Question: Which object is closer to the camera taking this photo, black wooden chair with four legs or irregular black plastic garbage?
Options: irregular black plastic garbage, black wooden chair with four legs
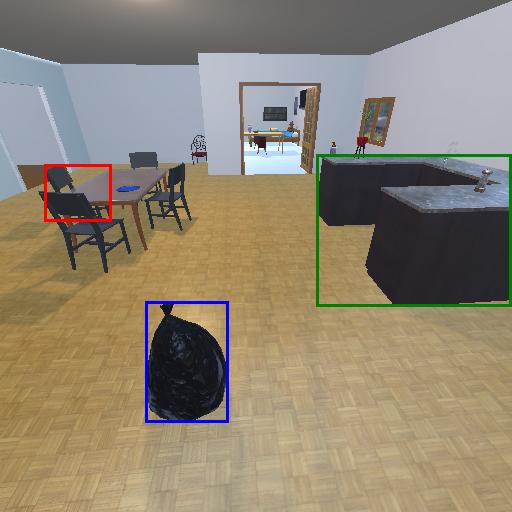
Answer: irregular black plastic garbage